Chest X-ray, PA view. Patient: 74 years old, sex F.
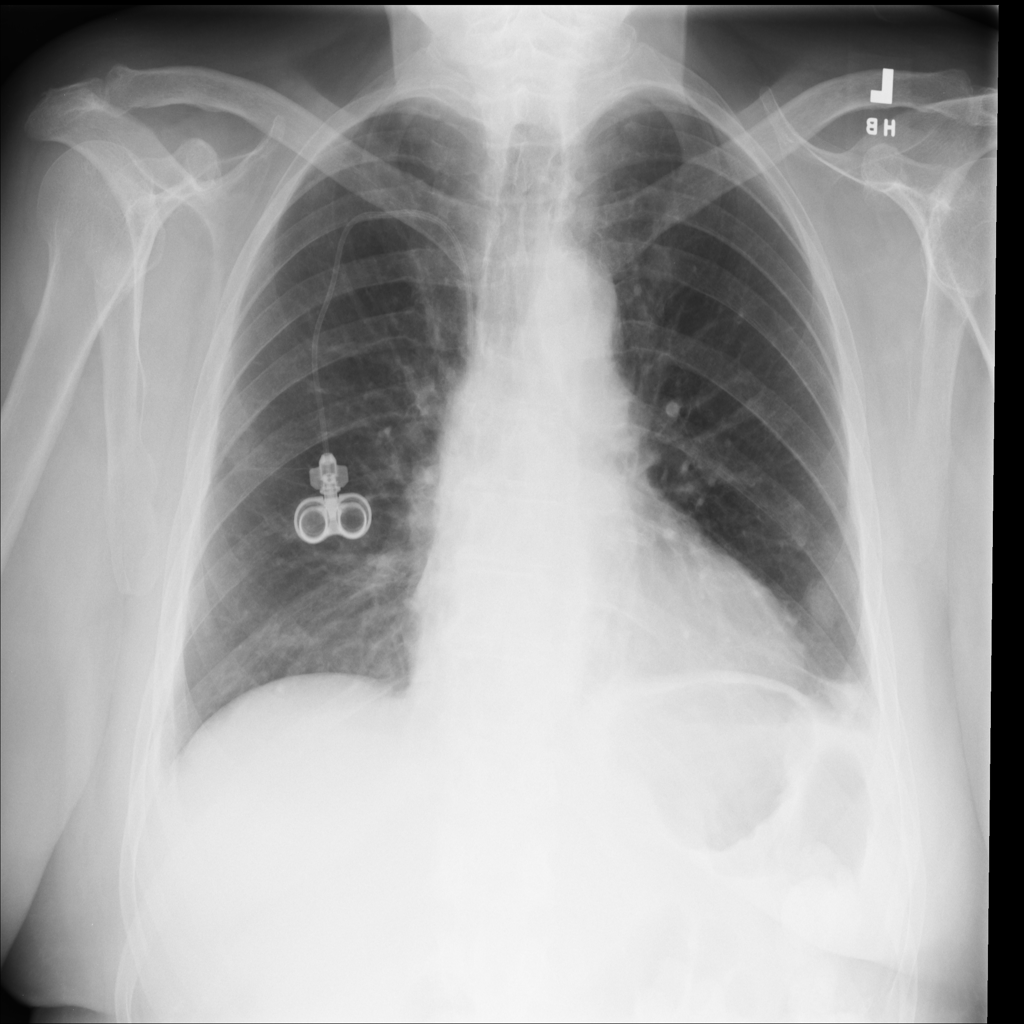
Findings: Atelectasis, Effusion